Field crop: maize
Growth stage: 1
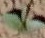
Species: datura